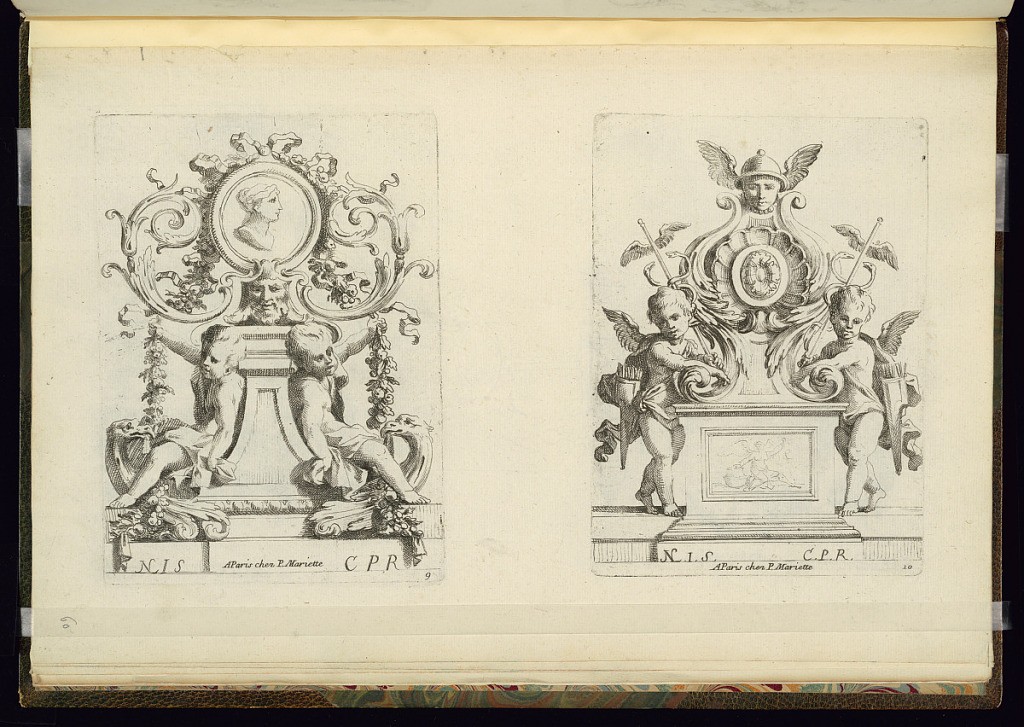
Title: Two Ornament Designs
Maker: Nicolas Pierre Loir, French, 1624 - 1679
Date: ca.1660–1713
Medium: Etching on paper
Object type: Print
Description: Two plates of ornament designs printed side-by-side on a single sheet. The designs feature putti flanking plinths featuring a roundel profile portrait, rosette within a shell, a head wearing a winged helmet (Mercury/ Hermes), caduceus, quivers of arrows, mask (mascaron), festoons of leaves, birds' heads, ribbons, a cartouche with a winged figure, foliate scrolls, and scrolling leaves (rinceaux). The plates are signed and numbered.